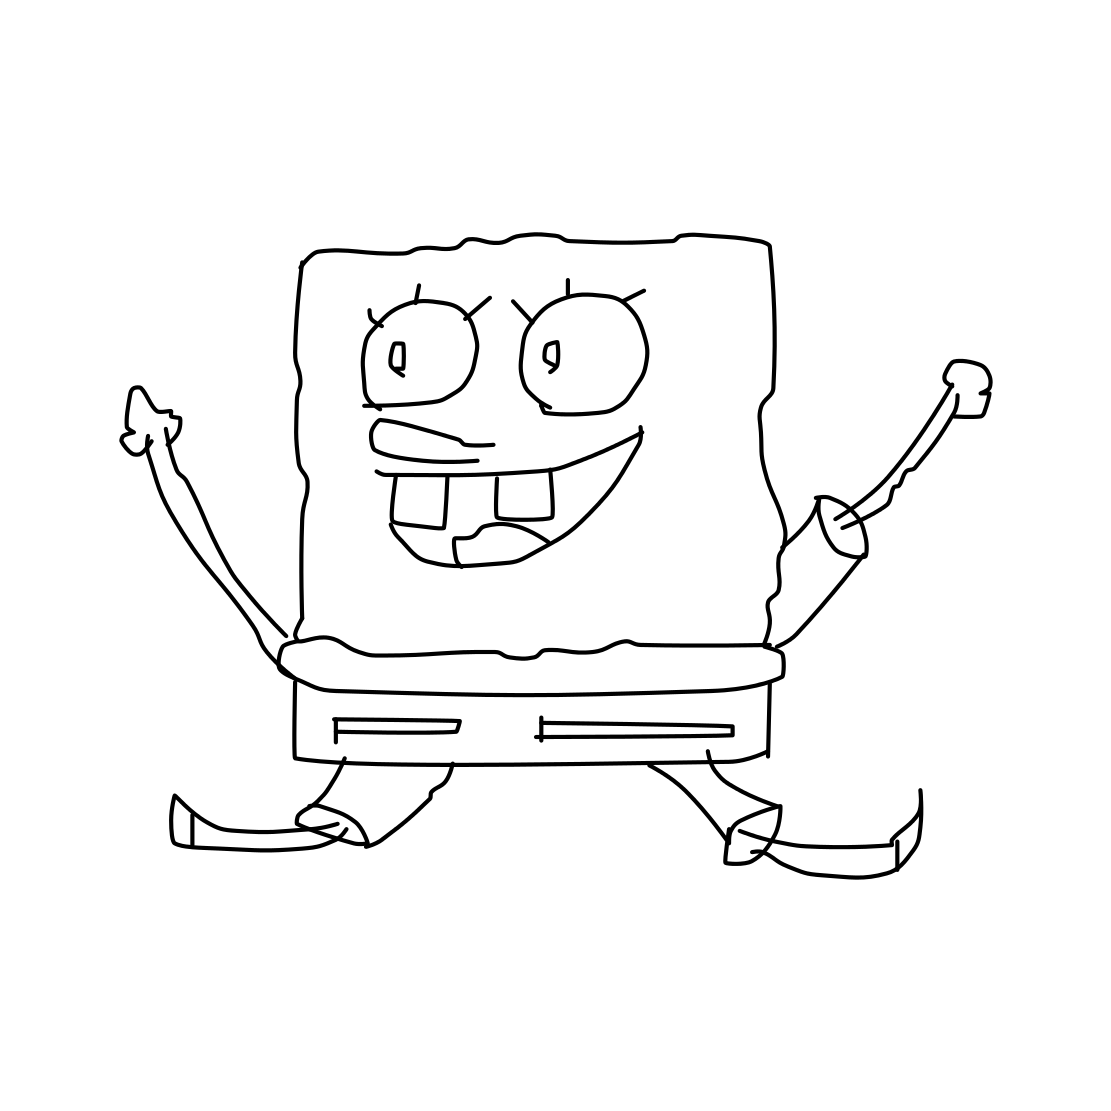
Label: sponge bob